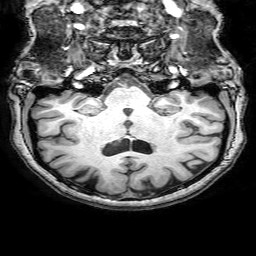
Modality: T1w
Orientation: sagittal
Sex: female
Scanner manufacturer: philips
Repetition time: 0.00822 s
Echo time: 0.00381 s